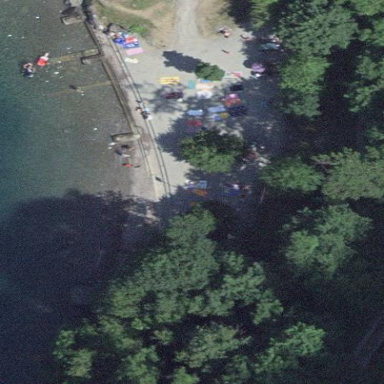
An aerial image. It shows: Beach with gravel surface.